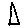
Label: triangle